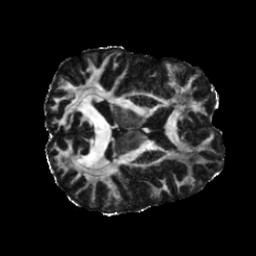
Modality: FA
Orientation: axial
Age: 30
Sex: male
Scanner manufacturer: siemens
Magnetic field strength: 6.98 T
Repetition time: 7.776 s
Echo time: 0.076 s